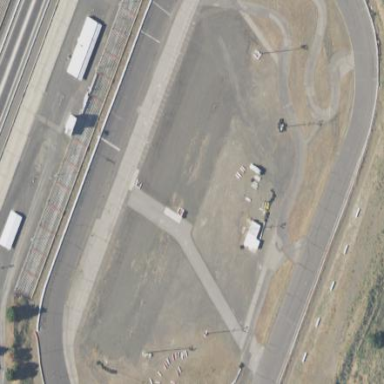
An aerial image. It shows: Raceway for motor sports.